Field crop: maize
Growth stage: 2
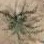
Species: salsola